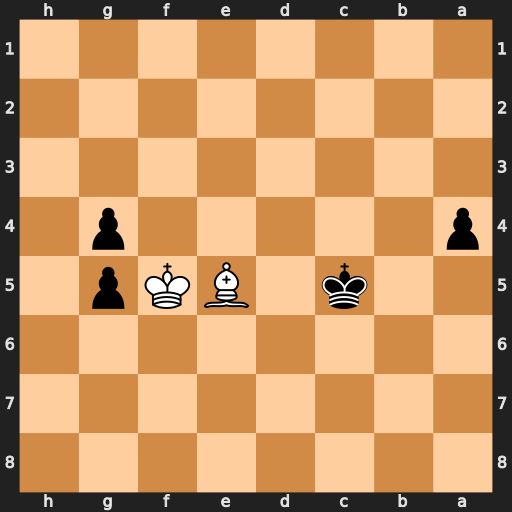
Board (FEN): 8/8/8/2k1BKp1/p5p1/8/8/8
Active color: b
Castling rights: -
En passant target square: -
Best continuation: Kd5 Bb2 g3